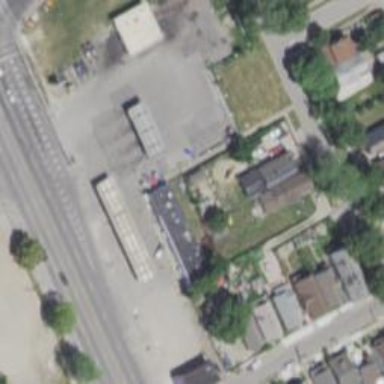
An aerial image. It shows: Convenience shop.